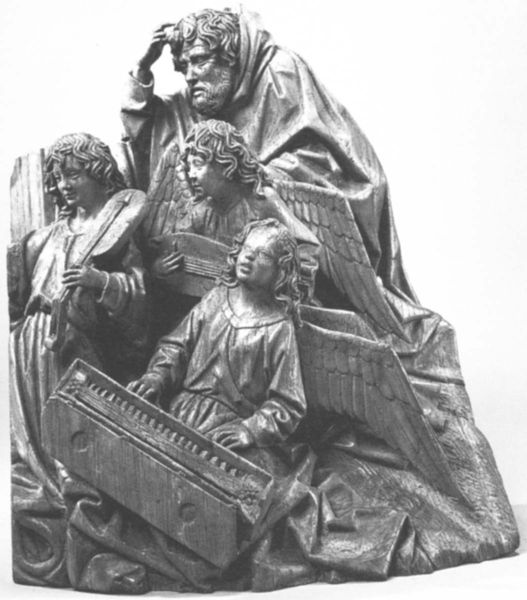
Titel: Fragment vom Altar der Liebfrauenbruderschaft in s’Hertogenbosch, Musizierende Engel und Joseph
Künstler: Adrian von Wesel
Institution: Amsterdam, Rijksmuseum
Schlagwörter: flügel, mann, grau, holz, bart, gewand, instrumente, kinder, engel, engelchen, statue, alter mann, klavier, plastik, denken, tasten, bratsche, geige, musikanten